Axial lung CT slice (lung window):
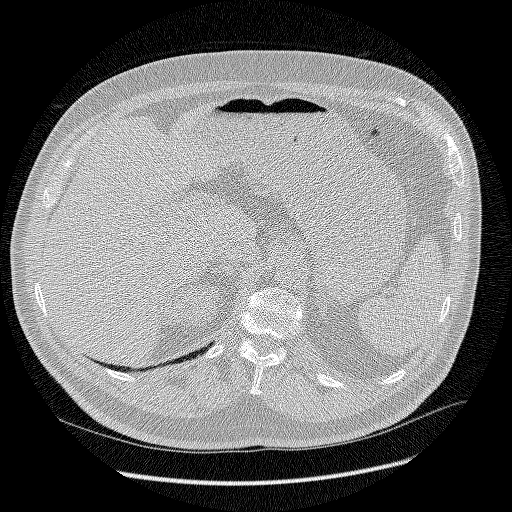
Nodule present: no